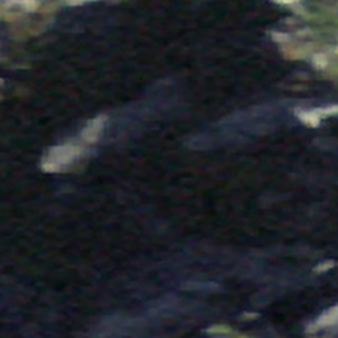
Label: other